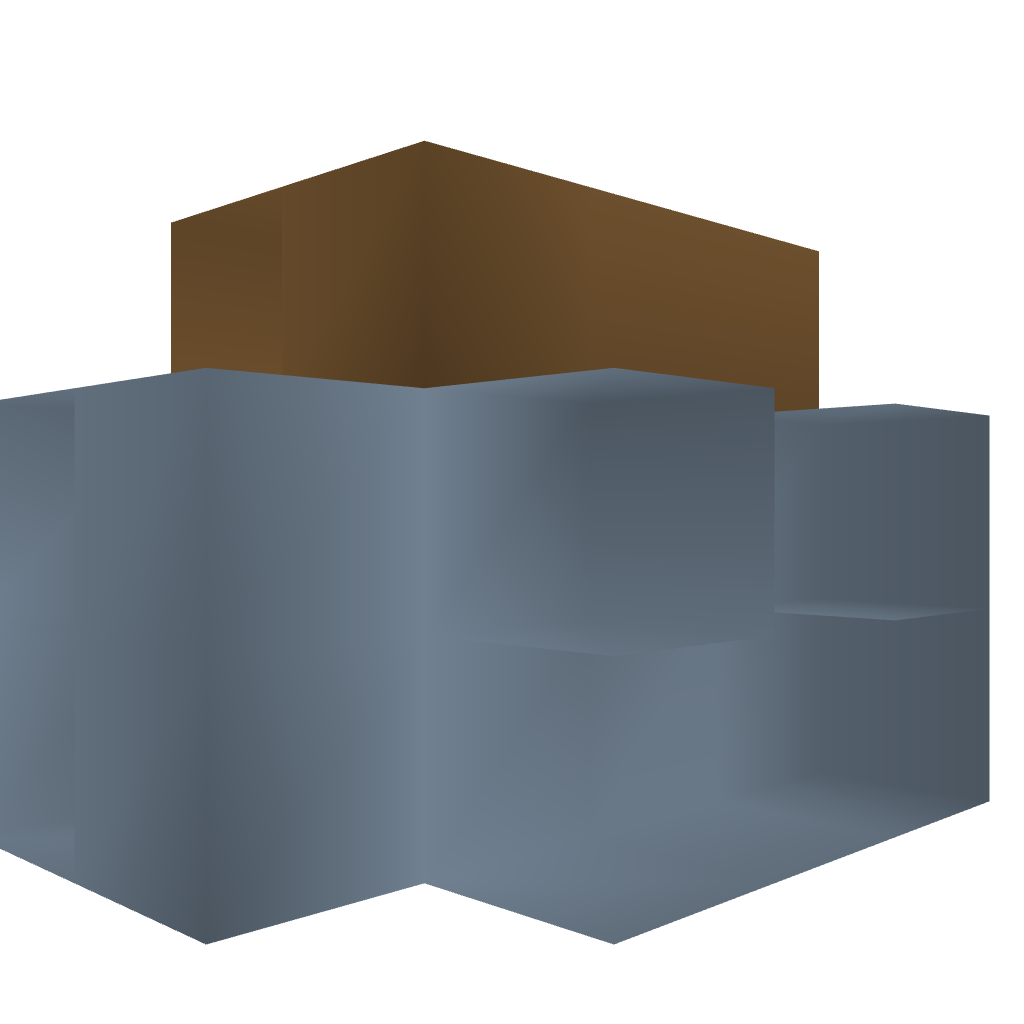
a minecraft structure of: Micro Hut